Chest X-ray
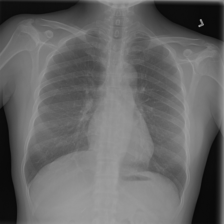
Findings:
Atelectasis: negative
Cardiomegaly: negative
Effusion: negative
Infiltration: positive
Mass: negative
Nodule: negative
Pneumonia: negative
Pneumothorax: negative
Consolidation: negative
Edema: negative
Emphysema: negative
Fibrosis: negative
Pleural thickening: negative
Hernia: negative